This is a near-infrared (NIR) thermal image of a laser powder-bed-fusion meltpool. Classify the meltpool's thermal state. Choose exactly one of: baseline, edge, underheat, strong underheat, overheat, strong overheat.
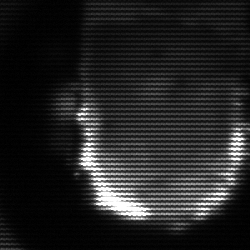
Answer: baseline